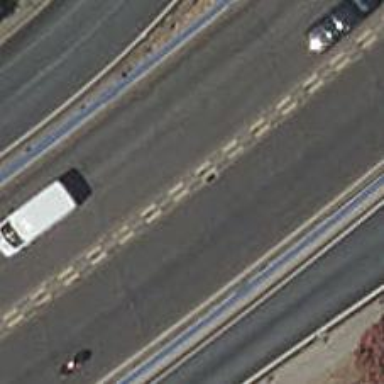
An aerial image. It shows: Guard rail as barrier.